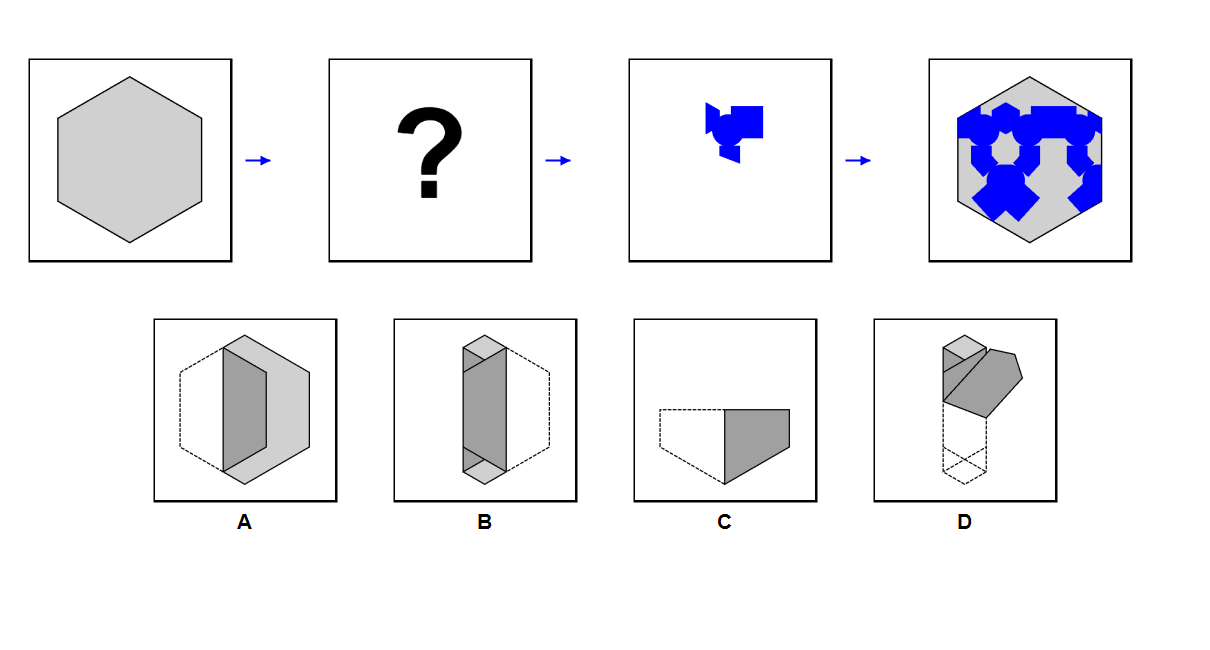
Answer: C